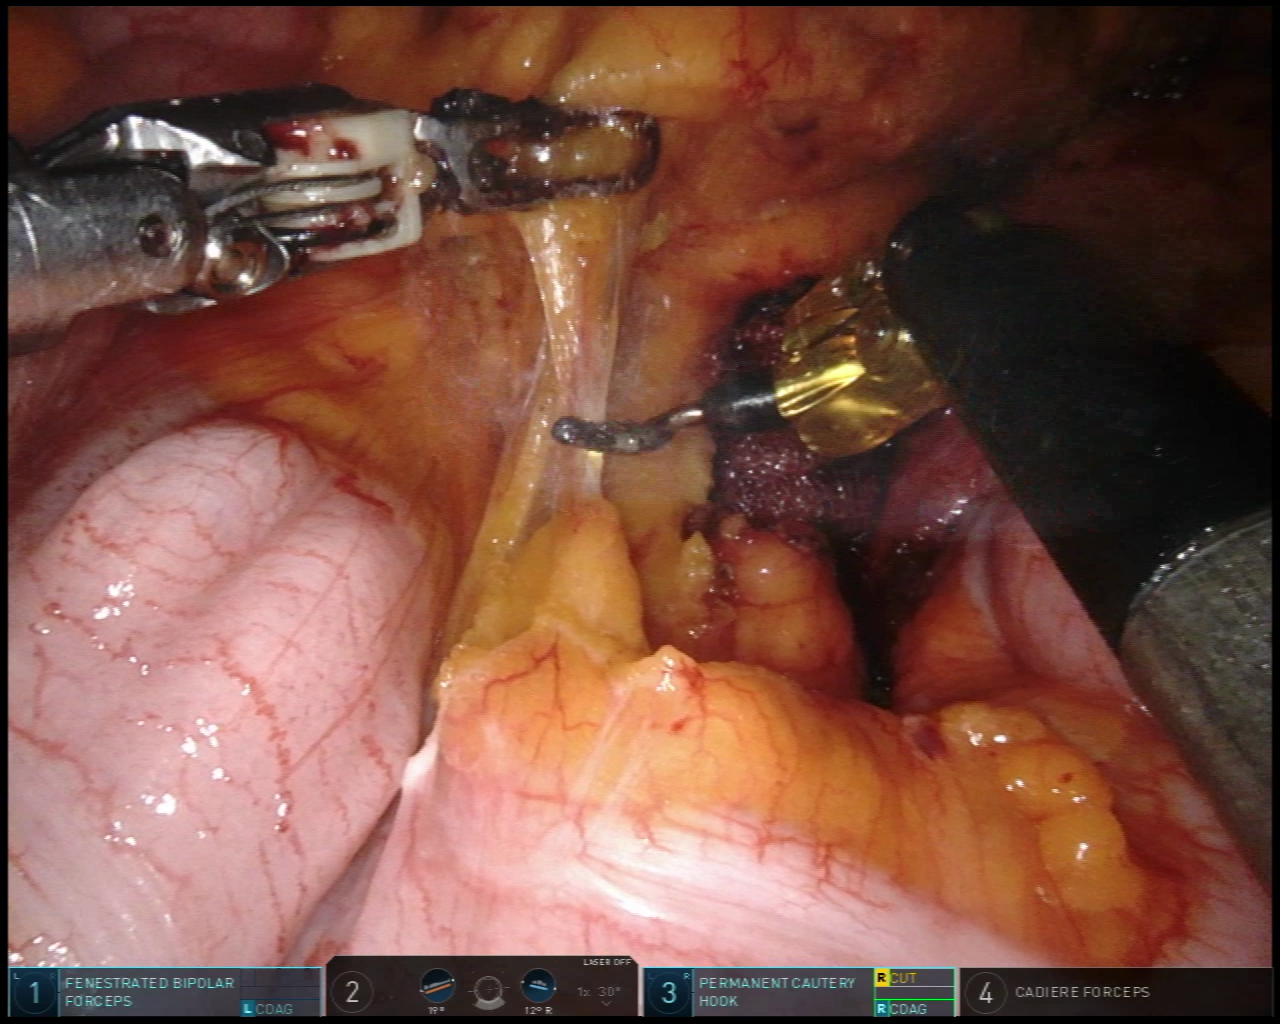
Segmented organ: colon
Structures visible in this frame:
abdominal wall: no
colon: yes
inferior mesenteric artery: no
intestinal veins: no
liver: no
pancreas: no
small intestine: no
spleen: no
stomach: no
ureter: no
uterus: no
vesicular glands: no